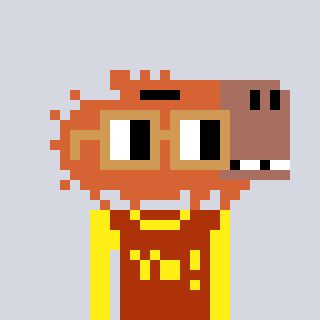
a pixel art character with square brown glasses, a capybara-shaped head and a hotbrown-colored body on a cool background